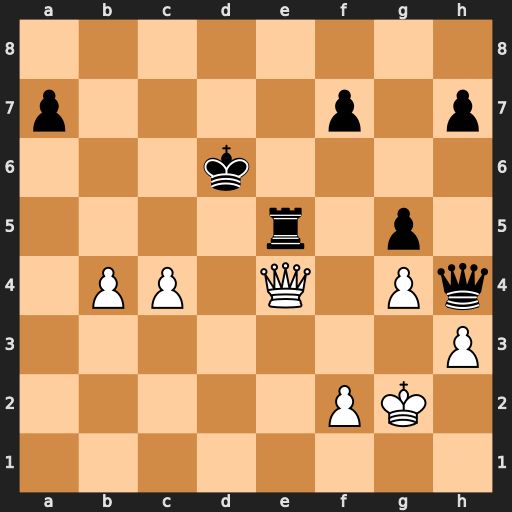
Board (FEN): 8/p4p1p/3k4/4r1p1/1PP1Q1Pq/7P/5PK1/8
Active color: w
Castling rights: -
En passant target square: -
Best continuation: Qd4+ Ke6 c5 f6 c6